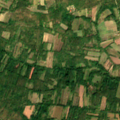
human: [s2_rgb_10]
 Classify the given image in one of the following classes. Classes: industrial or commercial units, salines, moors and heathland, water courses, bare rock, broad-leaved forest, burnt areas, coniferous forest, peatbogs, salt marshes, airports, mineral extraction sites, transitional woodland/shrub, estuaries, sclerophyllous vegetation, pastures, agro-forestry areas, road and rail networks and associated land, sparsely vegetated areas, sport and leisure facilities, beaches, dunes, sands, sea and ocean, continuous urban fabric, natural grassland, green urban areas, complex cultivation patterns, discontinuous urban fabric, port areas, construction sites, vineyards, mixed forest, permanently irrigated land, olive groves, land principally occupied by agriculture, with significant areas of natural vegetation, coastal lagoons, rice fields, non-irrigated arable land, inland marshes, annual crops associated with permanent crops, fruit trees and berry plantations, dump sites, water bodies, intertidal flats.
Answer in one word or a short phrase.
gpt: complex cultivation patterns, land principally occupied by agriculture, with significant areas of natural vegetation, broad-leaved forest